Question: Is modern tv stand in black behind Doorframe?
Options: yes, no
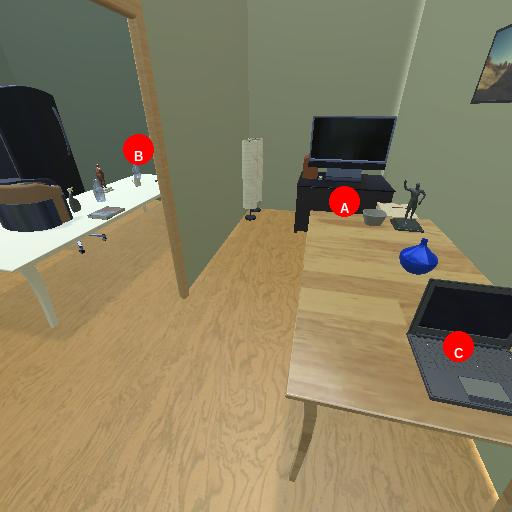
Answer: yes